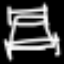
Label: bed